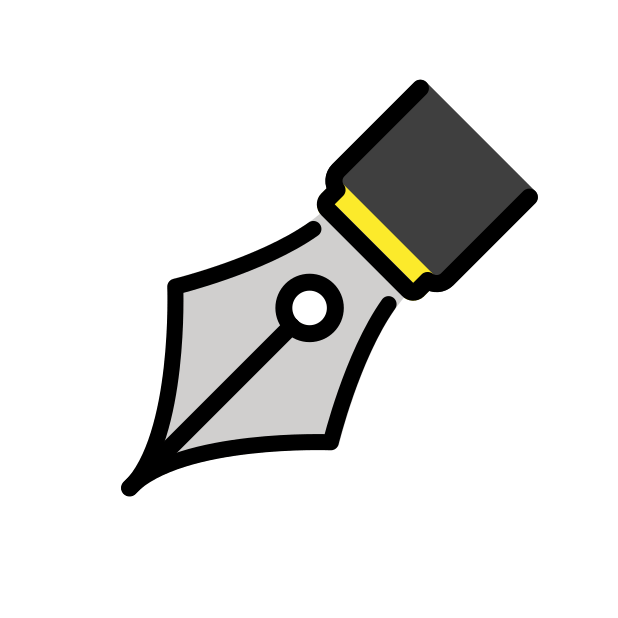
Emoji: ✒
Name: black nib
Unicode: 0x2712